Question: Count the number of objects in the diagram.
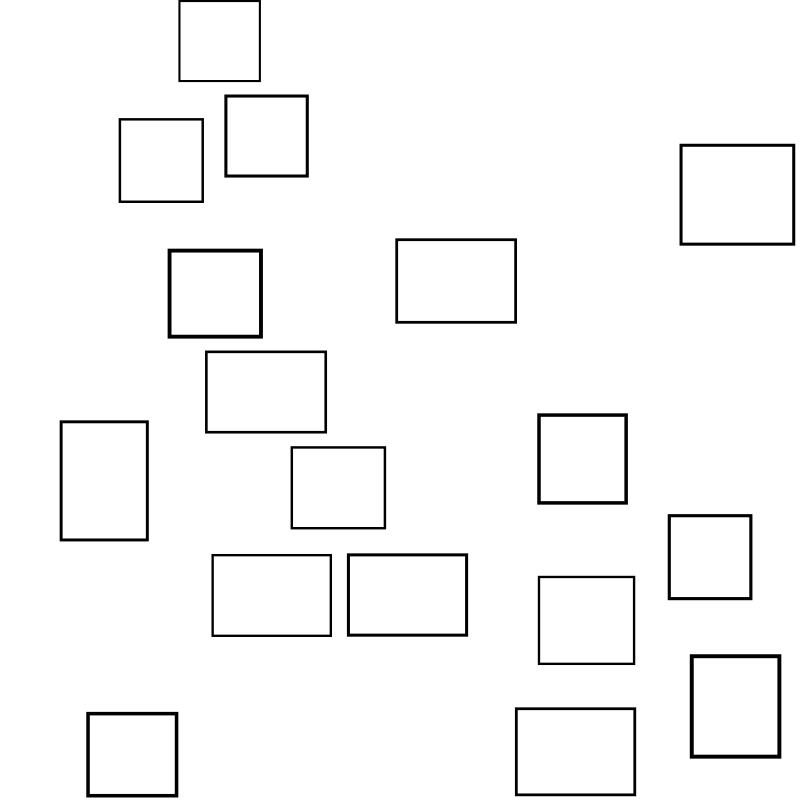
Answer: 17